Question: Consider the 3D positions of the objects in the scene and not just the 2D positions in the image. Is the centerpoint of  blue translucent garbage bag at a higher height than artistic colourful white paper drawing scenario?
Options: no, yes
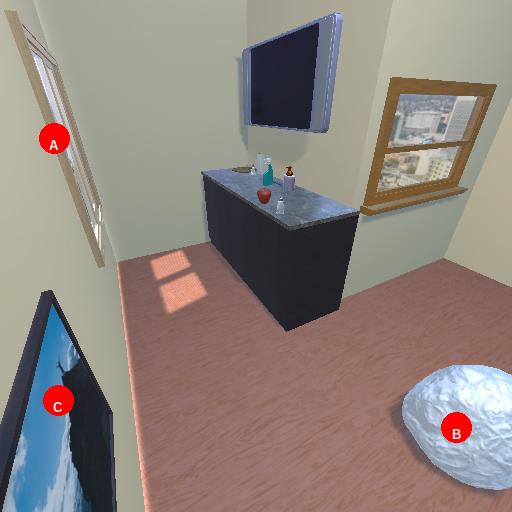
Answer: no